Aerial crown-view tile of a tropical tree (Barro Colorado Island, Panama), acquired 20250317:
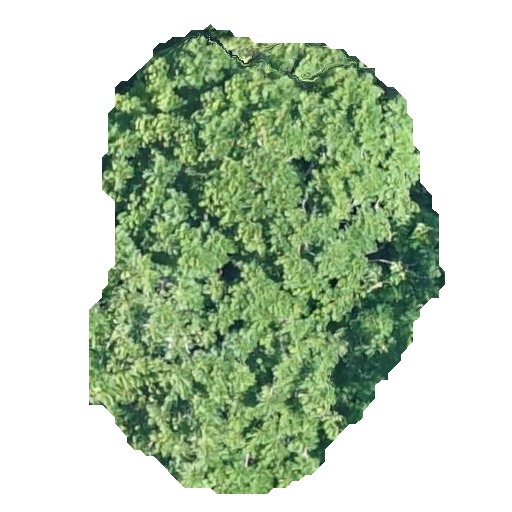
Species: Jacaranda copaia
GBIF accepted scientific name: Jacaranda copaia
Crown area: 185.543 m²